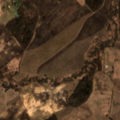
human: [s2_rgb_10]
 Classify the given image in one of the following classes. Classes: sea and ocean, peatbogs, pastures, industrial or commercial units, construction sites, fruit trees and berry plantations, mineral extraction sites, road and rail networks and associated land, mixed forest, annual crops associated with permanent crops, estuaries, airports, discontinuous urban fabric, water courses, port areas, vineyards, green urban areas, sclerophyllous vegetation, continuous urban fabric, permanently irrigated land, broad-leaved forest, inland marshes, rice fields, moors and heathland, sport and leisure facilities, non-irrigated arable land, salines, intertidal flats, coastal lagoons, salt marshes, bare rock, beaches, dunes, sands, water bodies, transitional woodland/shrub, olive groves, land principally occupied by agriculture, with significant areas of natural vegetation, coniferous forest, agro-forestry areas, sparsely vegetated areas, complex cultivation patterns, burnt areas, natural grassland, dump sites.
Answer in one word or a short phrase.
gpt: non-irrigated arable land, pastures, land principally occupied by agriculture, with significant areas of natural vegetation, broad-leaved forest